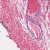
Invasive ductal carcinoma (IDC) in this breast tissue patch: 0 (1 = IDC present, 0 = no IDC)